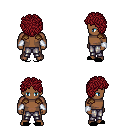
a pixel art fantasy rpg character, male body template, human, dark skin, leather shoulder armor, metal pants, brunette curly afro hairstyle, white cloth bracers, black slippers, four views (front, back, left, right), 2x2 character sprite sheet, small pixel art, hard edges, no anti-aliasing